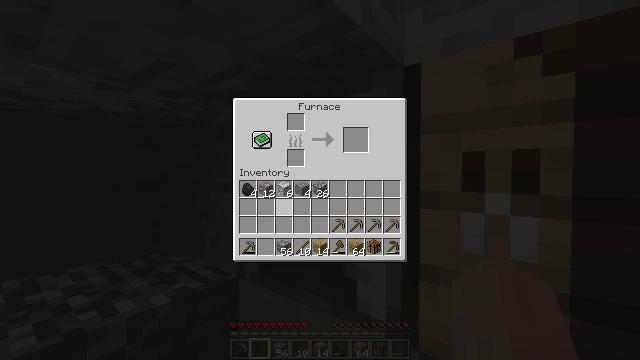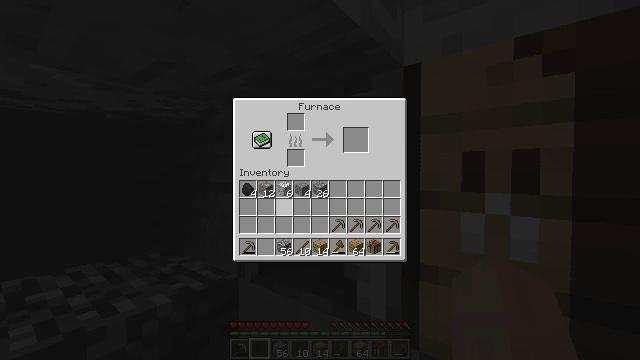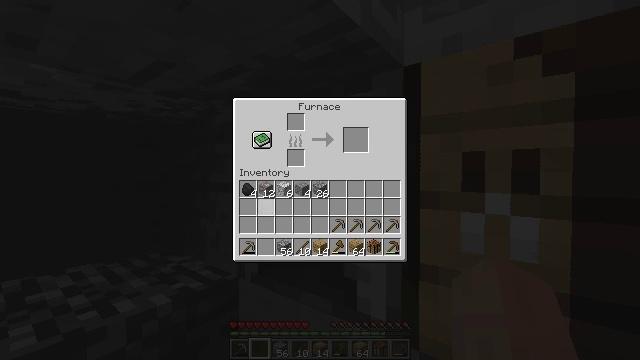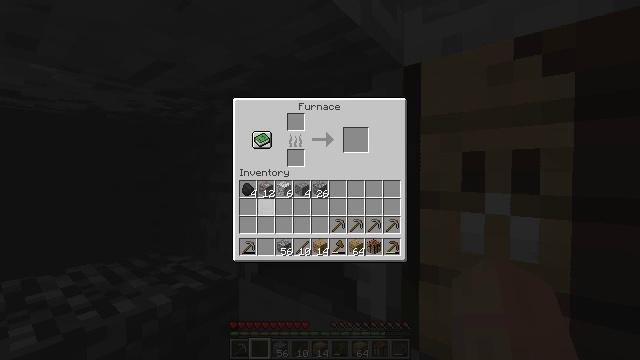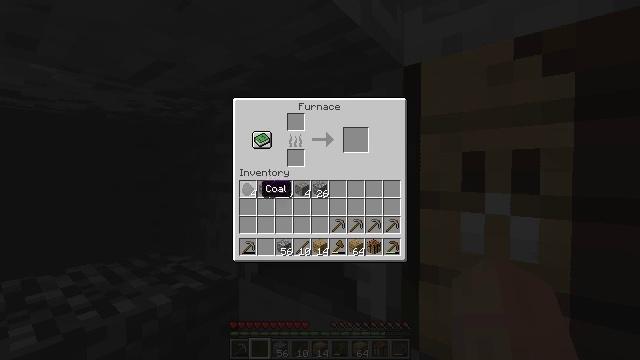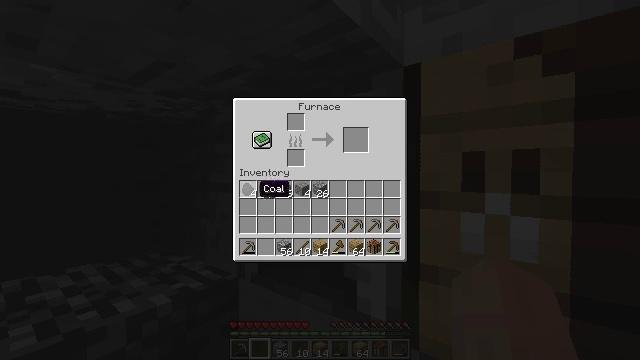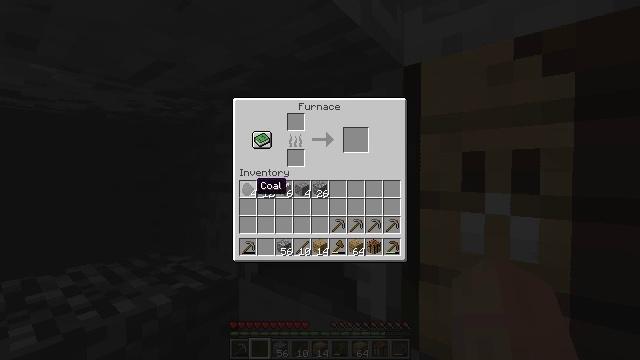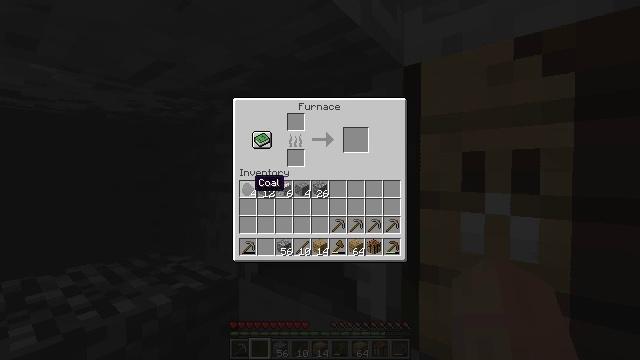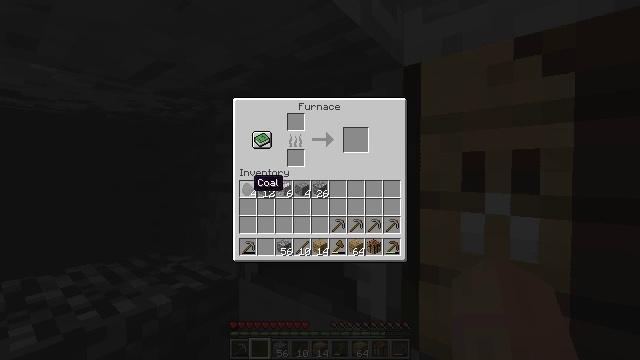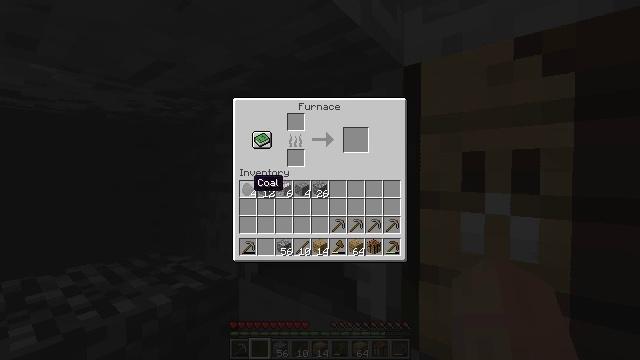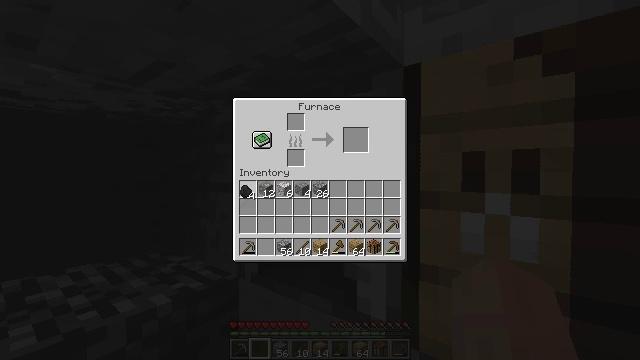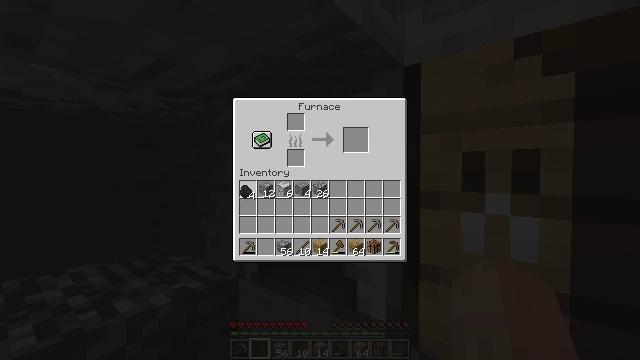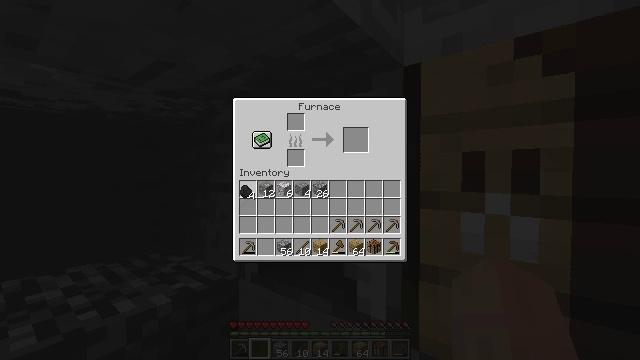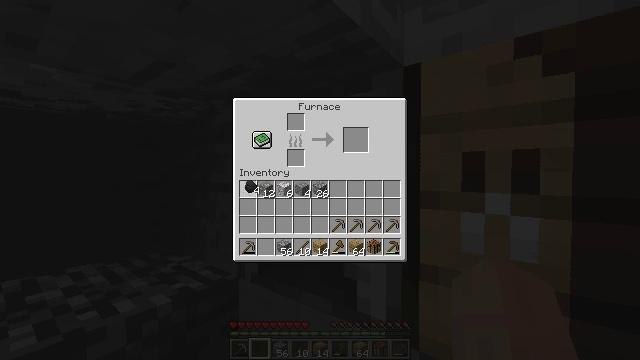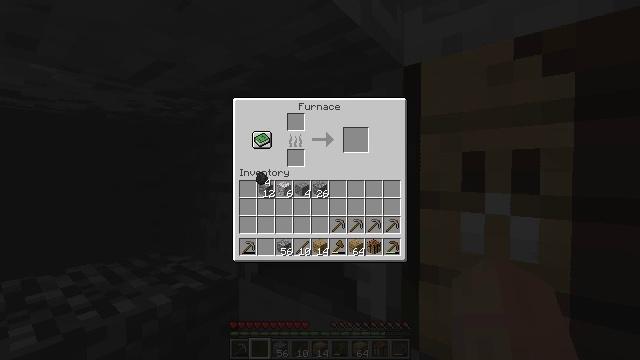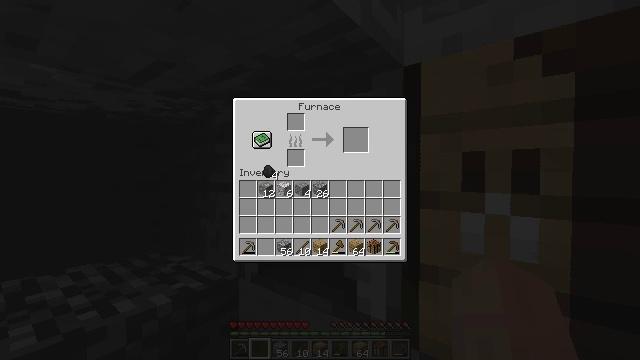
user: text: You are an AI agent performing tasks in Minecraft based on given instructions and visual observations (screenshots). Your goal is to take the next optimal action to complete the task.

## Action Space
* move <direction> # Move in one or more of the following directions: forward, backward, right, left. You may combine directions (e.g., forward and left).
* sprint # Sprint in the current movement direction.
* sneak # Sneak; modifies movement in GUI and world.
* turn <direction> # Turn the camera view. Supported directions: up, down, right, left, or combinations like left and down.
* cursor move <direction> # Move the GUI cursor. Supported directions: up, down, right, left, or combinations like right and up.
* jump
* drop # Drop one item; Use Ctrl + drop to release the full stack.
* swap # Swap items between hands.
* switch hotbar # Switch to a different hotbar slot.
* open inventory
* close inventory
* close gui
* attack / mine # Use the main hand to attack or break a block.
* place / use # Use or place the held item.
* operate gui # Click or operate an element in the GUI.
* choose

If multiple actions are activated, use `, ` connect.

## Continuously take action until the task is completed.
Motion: motion action
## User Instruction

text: Create a torch using the crafting grid.
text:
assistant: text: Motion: no_op
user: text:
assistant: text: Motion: cursor move left
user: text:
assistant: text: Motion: cursor move left
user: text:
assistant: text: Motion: no_op
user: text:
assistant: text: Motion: no_op
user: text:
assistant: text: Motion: no_op
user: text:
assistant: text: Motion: no_op
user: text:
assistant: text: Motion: no_op
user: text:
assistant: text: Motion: no_op
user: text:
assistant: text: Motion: operate gui
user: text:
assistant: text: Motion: operate gui
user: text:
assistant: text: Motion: operate gui
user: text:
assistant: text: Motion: no_op
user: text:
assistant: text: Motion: cursor move right and up
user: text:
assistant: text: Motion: cursor move right
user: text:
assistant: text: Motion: no_op
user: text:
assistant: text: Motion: no_op
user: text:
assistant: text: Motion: no_op
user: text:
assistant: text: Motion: no_op
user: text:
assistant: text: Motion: no_op
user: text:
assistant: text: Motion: no_op
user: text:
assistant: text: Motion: no_op
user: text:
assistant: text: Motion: no_op
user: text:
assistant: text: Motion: no_op
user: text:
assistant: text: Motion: no_op
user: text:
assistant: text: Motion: cursor move right
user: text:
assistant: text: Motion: no_op
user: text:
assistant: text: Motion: no_op
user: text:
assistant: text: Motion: no_op
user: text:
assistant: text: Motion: no_op